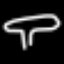
Label: mushroom